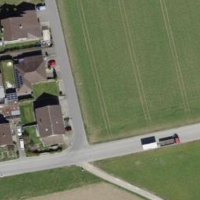
EUNIS habitat code: 52
Species observed at this site:
Clinopodium vulgare